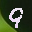
Label: 9